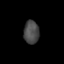
Tissue: prostate
Cell type: T cells
Senescence score: 0.2408
Nuclear area (px): 352
Mean DAPI intensity: 72.594